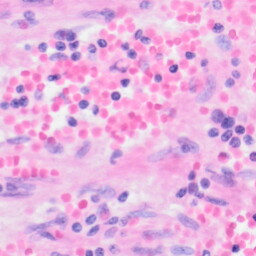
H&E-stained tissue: Kidney